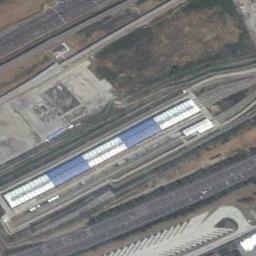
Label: railway_station